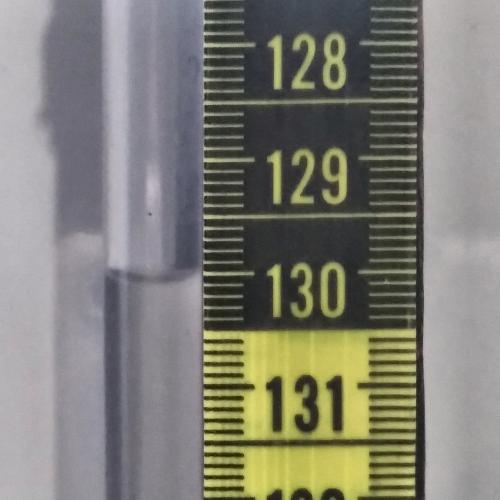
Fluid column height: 130.0 cm